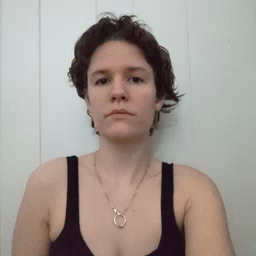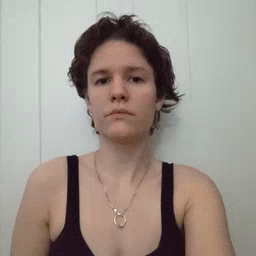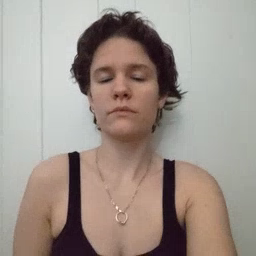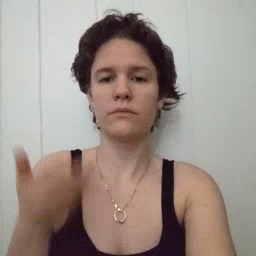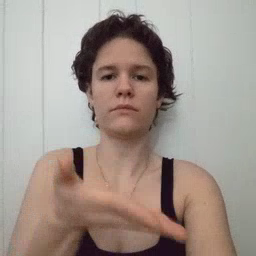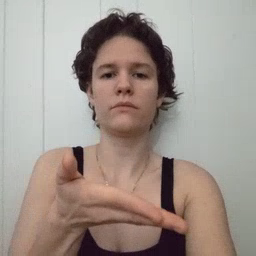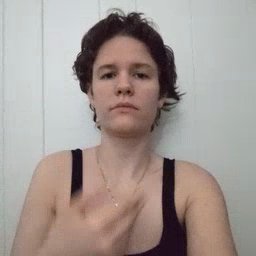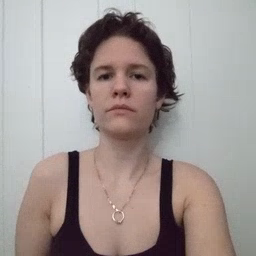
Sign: there